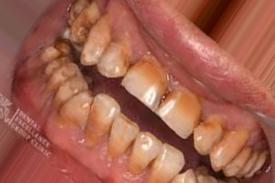
Condition: Tooth Discoloration